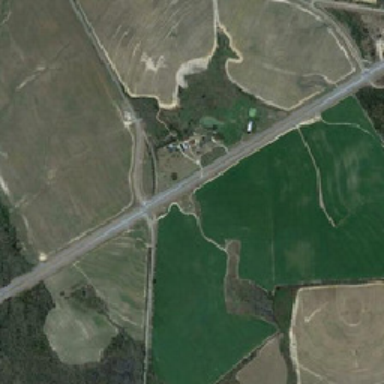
The freeway is one of the two parts green and the other is grey .